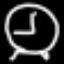
Label: clock